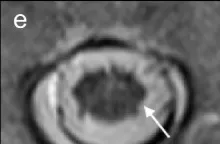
Thoracic magnetic resonance imaging (MRI). After 5 months, the high signals were diminished on the follow-up thoracic MRI (D,E).
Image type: radiology (mri)